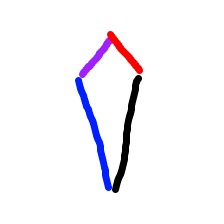
Shape: kite